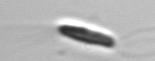
Label: Chrysochromulina